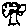
Label: tree